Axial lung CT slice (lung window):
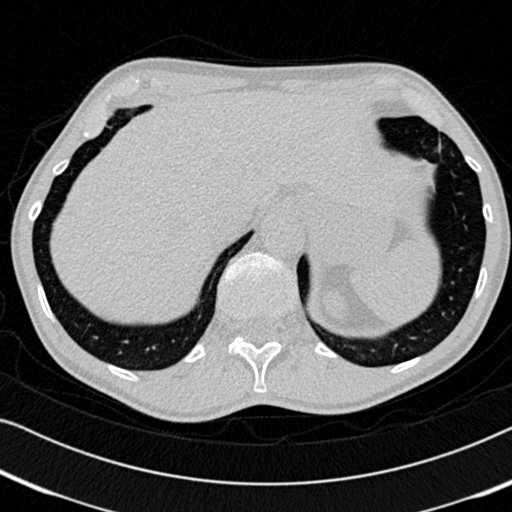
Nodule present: no